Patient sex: F
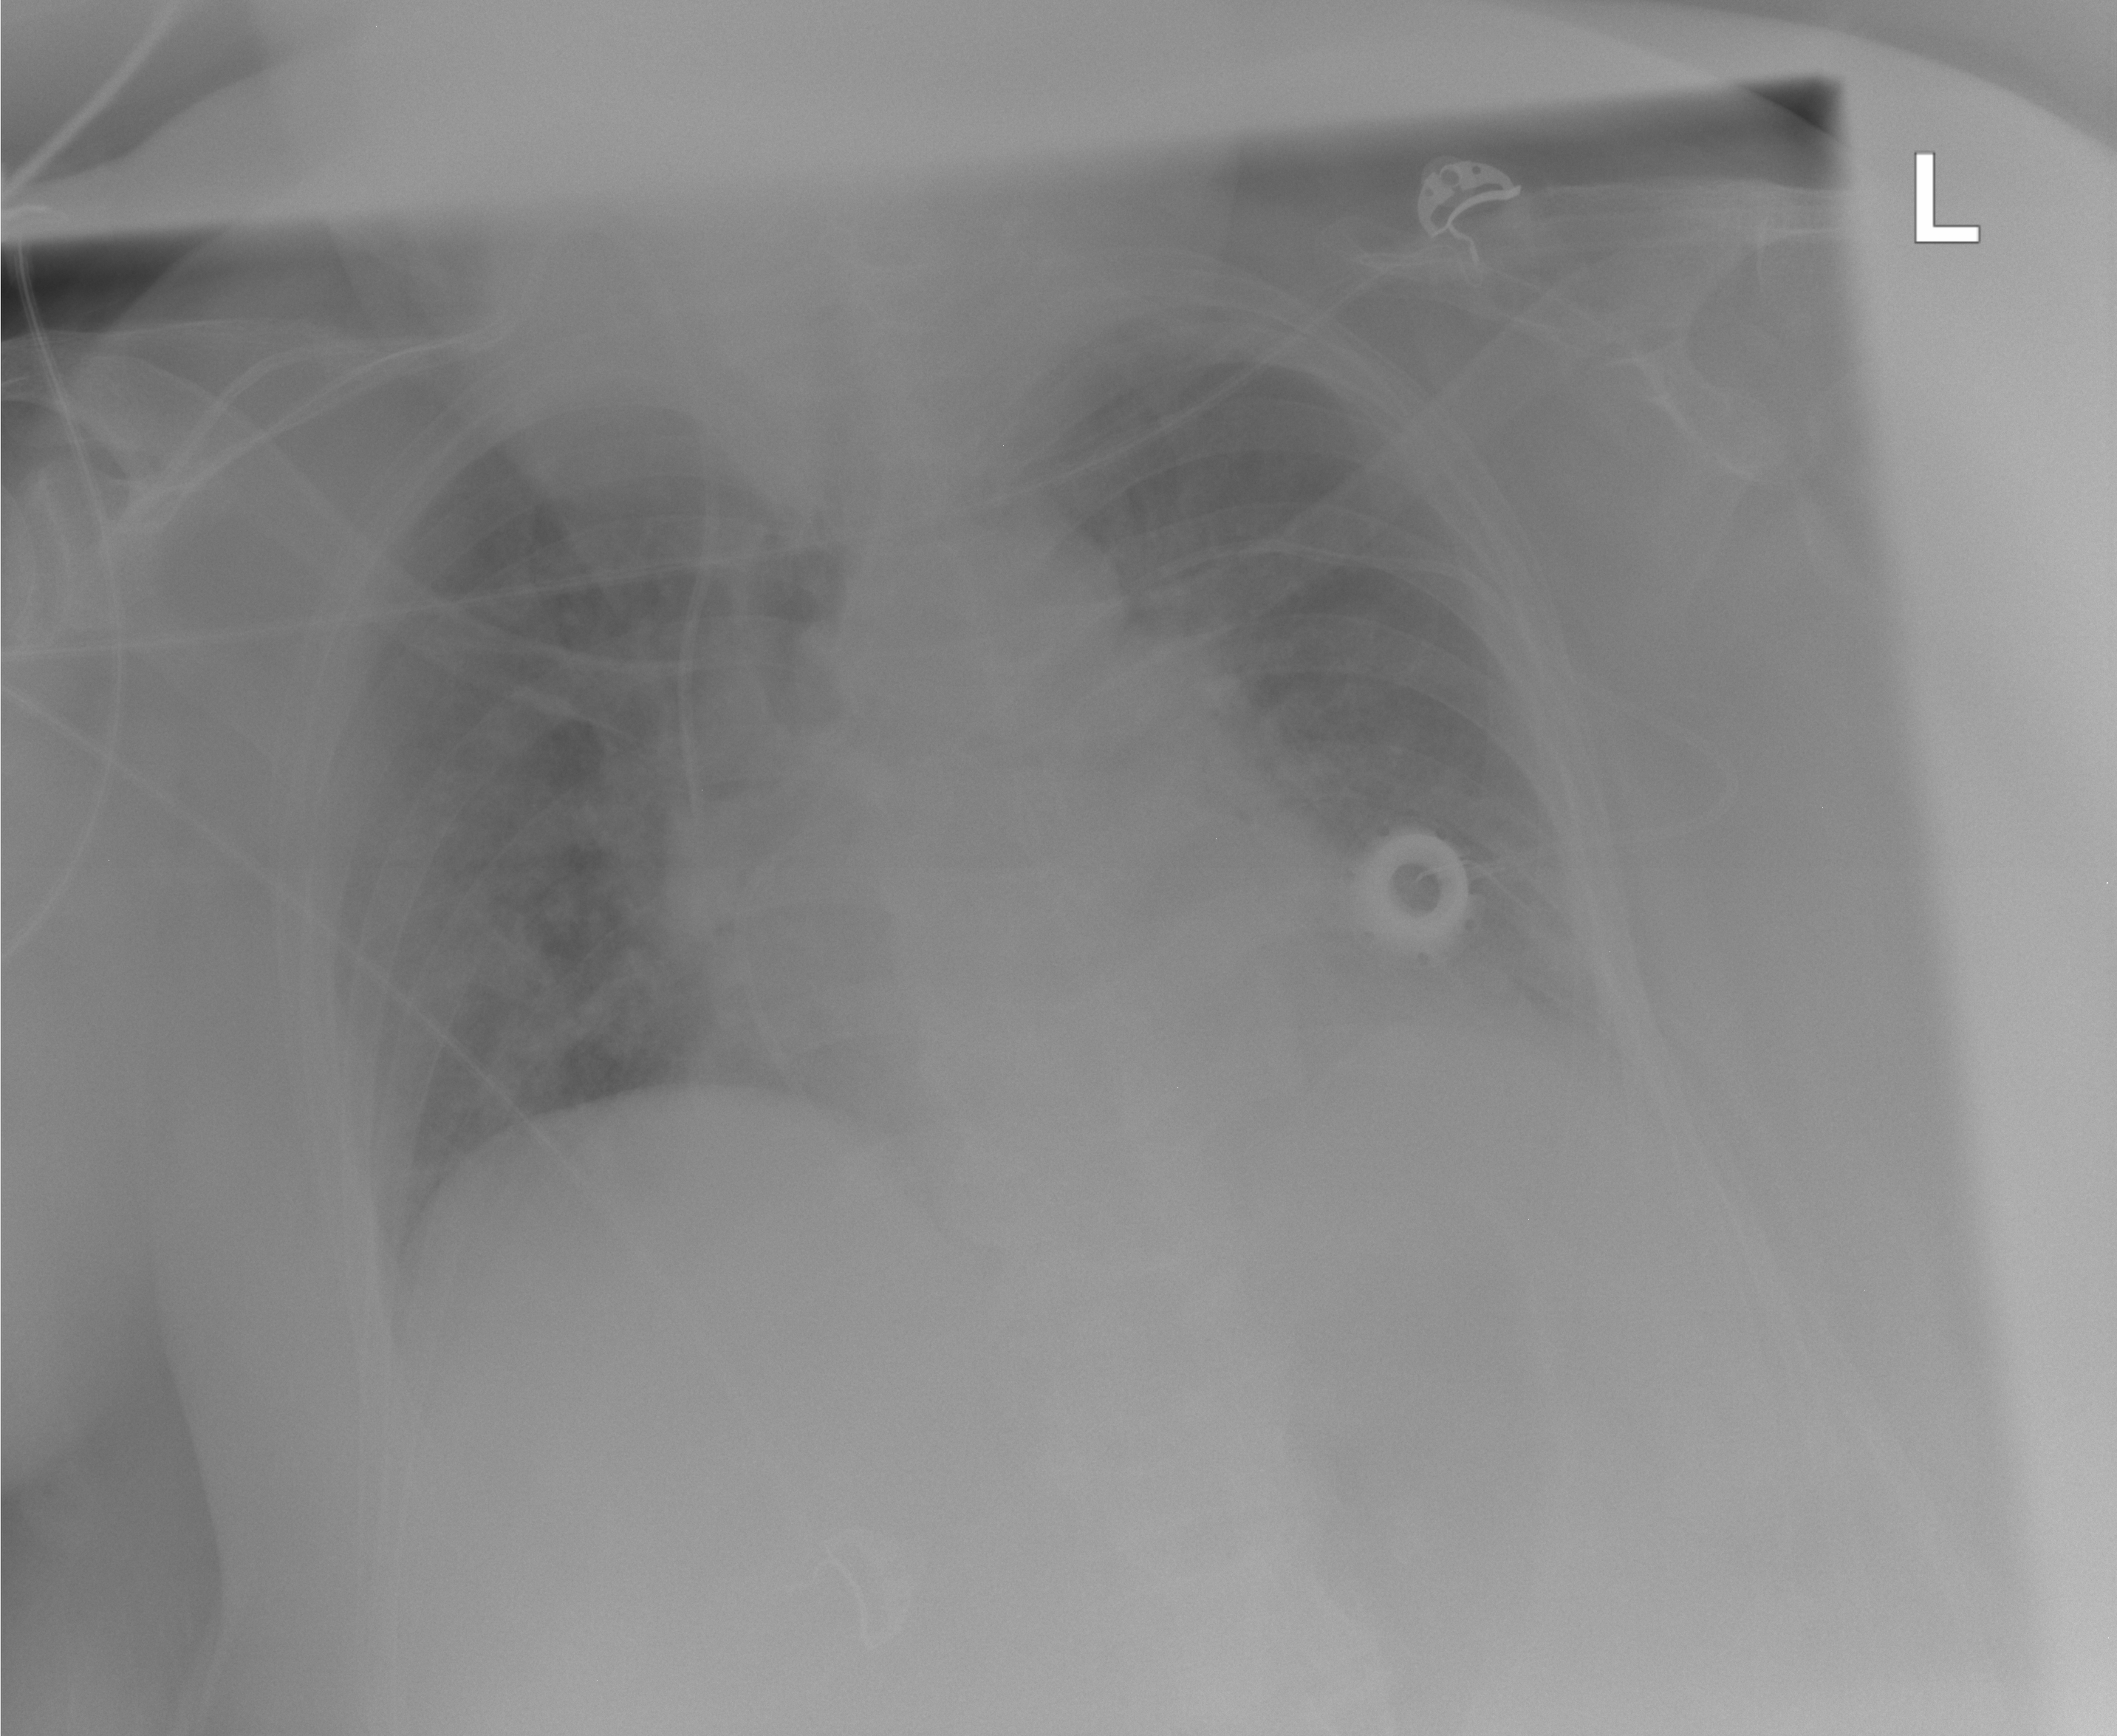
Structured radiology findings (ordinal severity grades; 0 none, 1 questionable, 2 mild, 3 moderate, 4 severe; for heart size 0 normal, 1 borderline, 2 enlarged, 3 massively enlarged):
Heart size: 2
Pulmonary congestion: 2
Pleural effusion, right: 0
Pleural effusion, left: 2
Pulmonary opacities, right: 0
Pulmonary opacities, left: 0
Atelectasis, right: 0
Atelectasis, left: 2